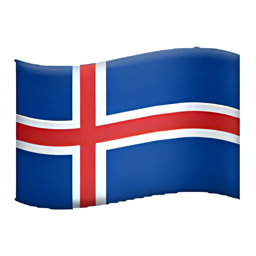
Name: flag for iceland
Emoji: 🇮🇸
Group: Flags
Sub-group: country-flag